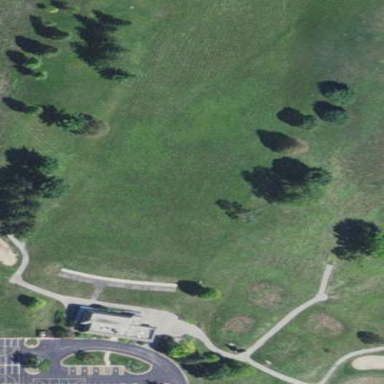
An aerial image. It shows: Grassy area designated as driving range for golf.